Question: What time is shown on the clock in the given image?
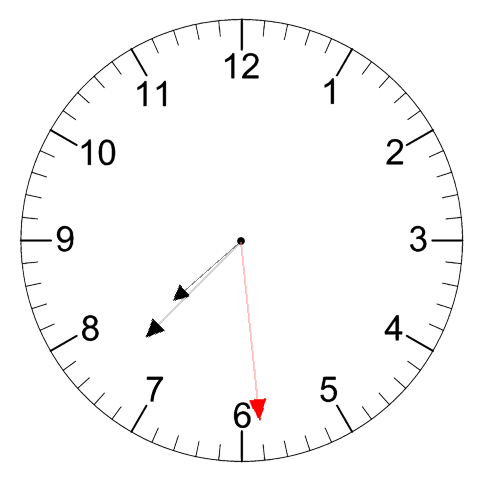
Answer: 07:37:29